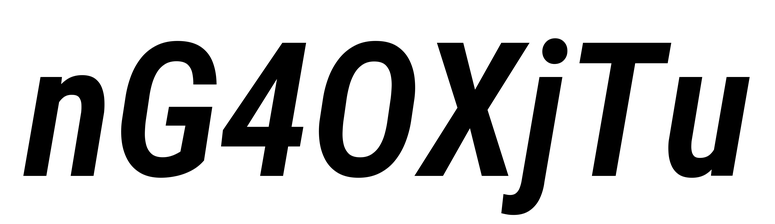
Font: Roboto-Italic_Condensed_SemiBold_Italic